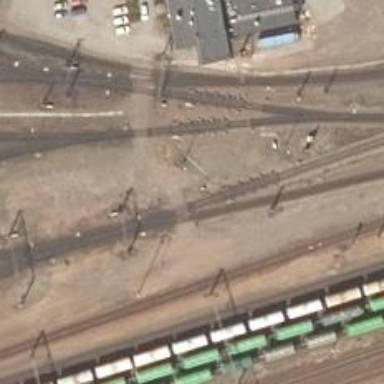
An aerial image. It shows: Railway signal.